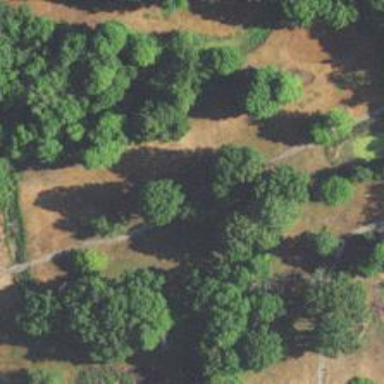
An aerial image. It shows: Service road used as golf cart path.